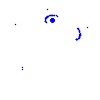
Particle: pion